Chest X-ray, AP view. Patient: 21 years old, sex F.
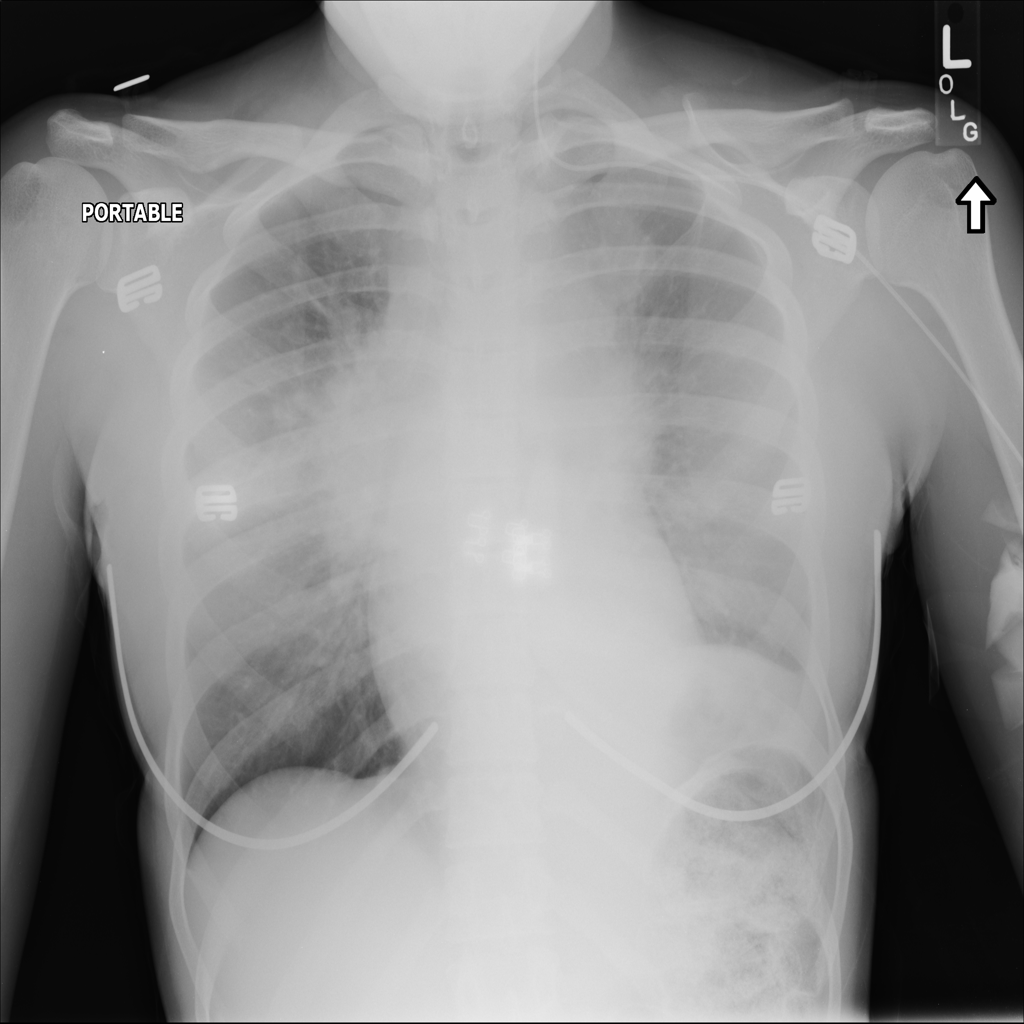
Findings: Effusion, Mass